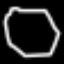
Label: octagon